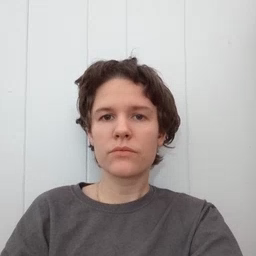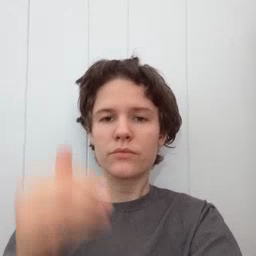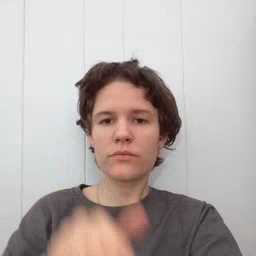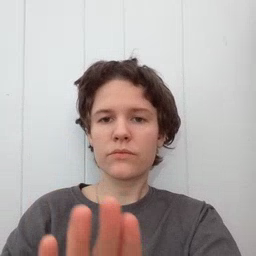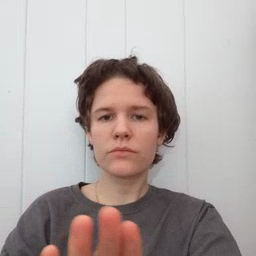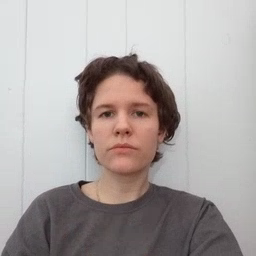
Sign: into